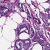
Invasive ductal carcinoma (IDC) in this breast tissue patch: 0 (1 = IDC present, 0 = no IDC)